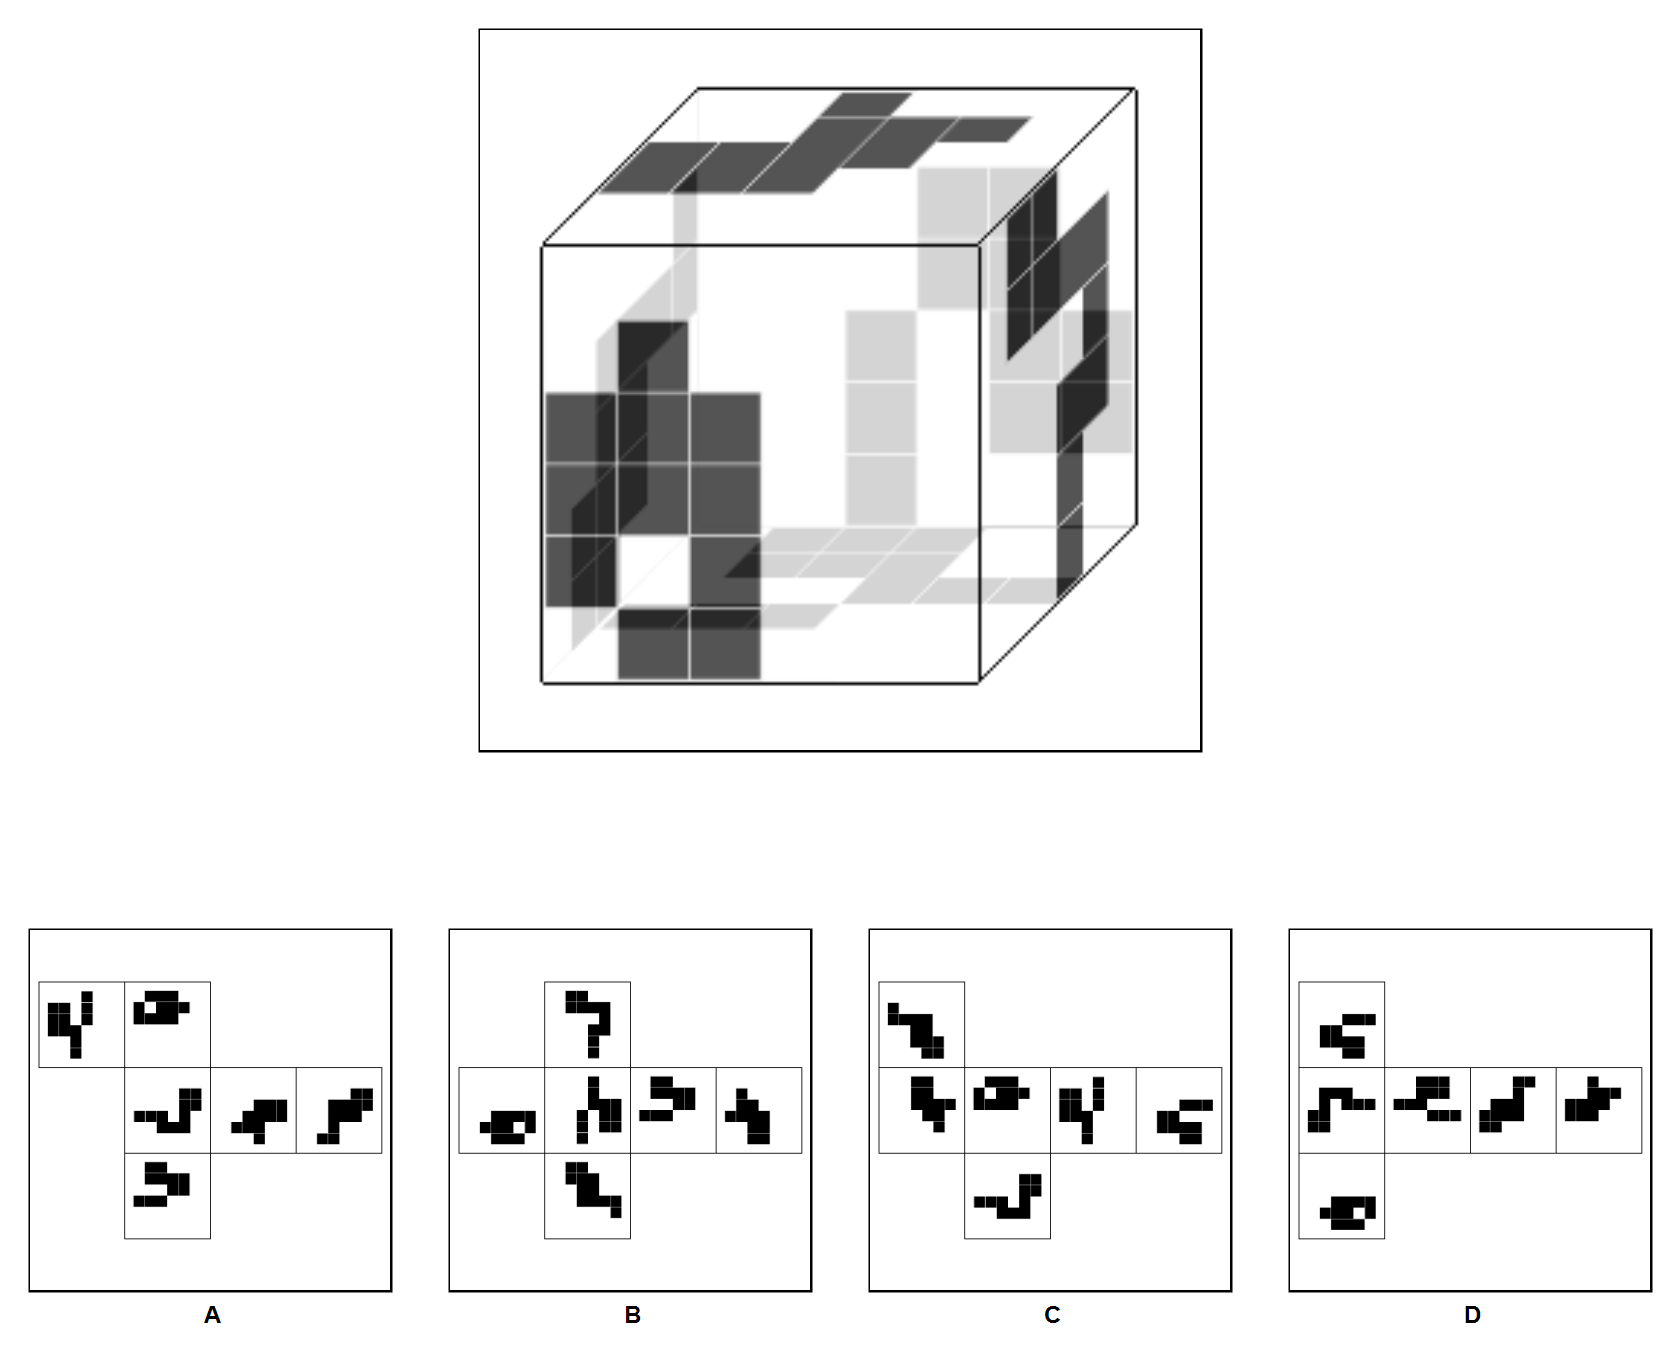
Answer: C